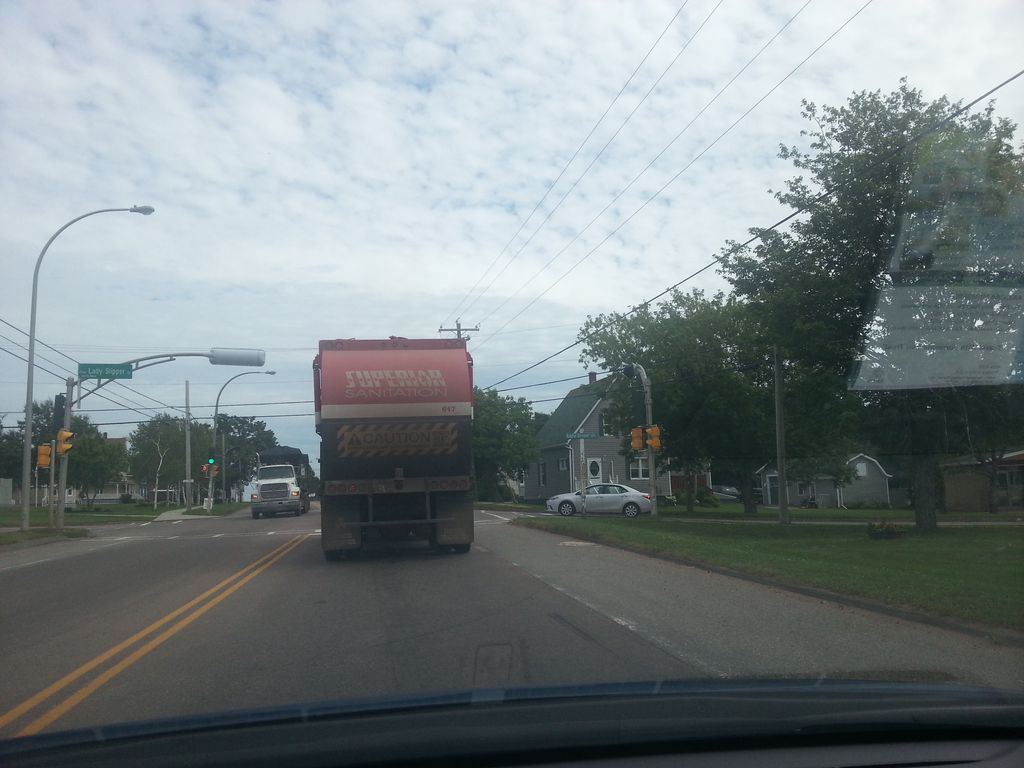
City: charlottetown